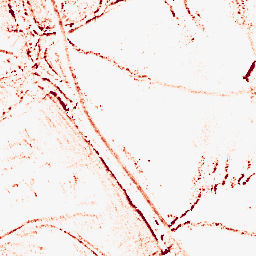
Category: morphological
Decomposition family: morphological_square
Decomposition parameters: operation: opening
size: 5
Upsampling method: bspline
Upsampling parameters: scale: 8
Upsampling scale: 8